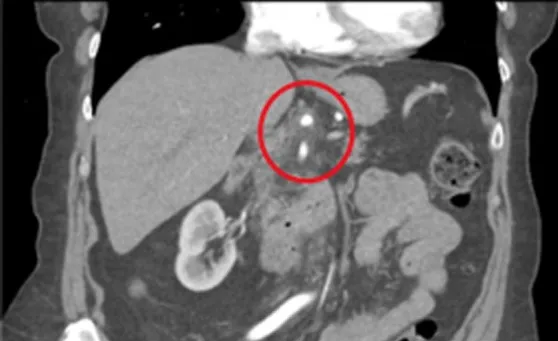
CT scan post multidrug neoadjuvant chemotherapy with a poorly defined infiltrative pancreatic body mass measuring ~25 x 15 mm.
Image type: radiology (ct)